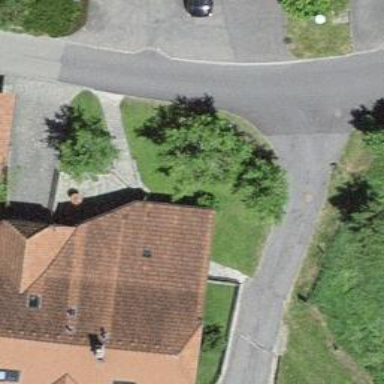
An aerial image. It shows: Residential building with half-hipped roof shape.